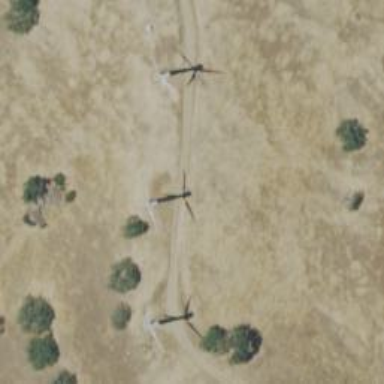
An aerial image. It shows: Wind generator using wind turbines manufactured by Vestas.